Question: I downloaded Eclipse (Indigo - version 3.7.2) from my local machine into a VM (Linux Ubuntu), and I managed to run subclipse to connect to the repository and pull my project(with all the code files inside the source folder).
now I am able to see my project and open my files, nonetheless my code is just a bunch of "normal text" lines.. when I try to check the Editor, it is a Text Editor and there is no Java editor available
what is missing .. here is a screen shot

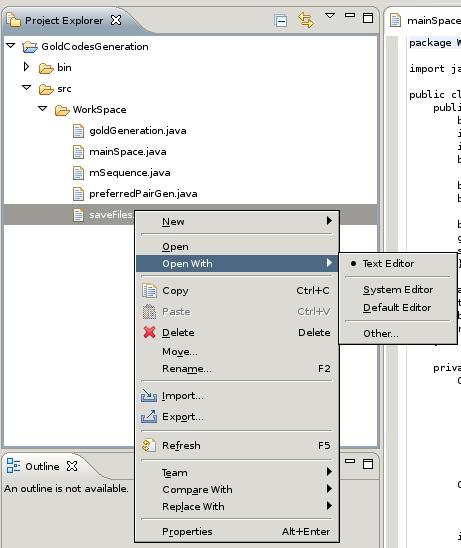
Answer: Perhaps you are opening your Java file in a text editor. To fix:
1. Select the file
2. Right-click -> Open With -> Java Editor